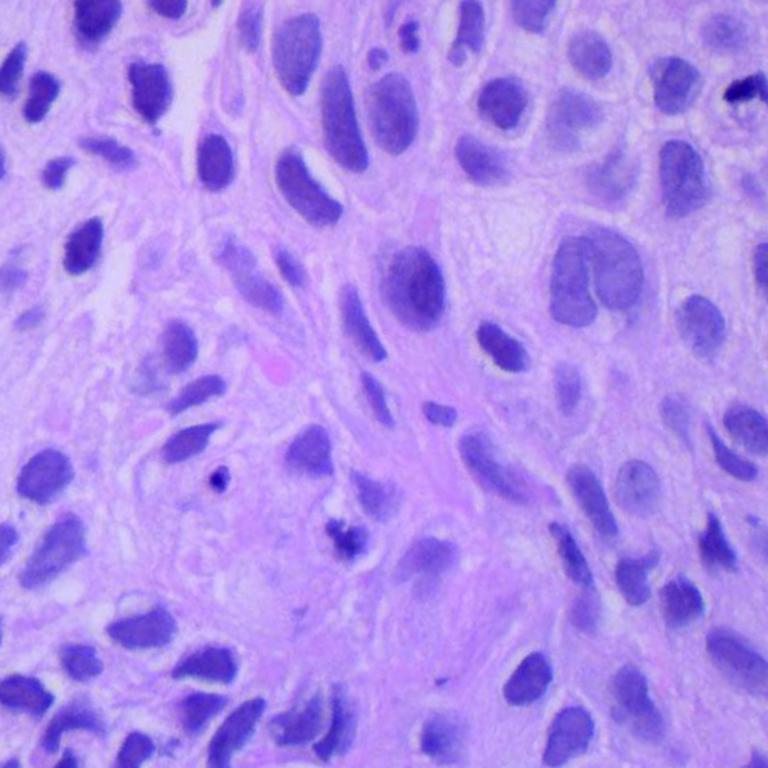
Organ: lung
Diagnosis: squamous carcinomas